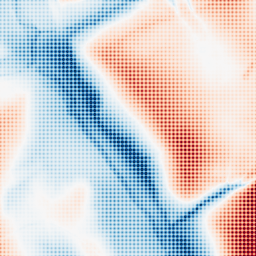
Category: classical
Decomposition family: gaussian_anisotropic
Decomposition parameters: sigma_x: 50
sigma_y: 5
Upsampling method: sinc_blackman
Upsampling parameters: scale: 8
kernel_size: 8
Upsampling scale: 8